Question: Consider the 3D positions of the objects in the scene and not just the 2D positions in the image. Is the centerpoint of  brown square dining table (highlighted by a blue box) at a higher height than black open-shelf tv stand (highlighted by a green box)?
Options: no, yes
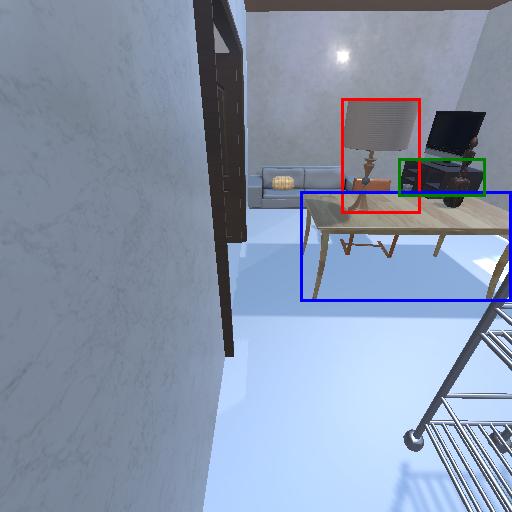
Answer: no